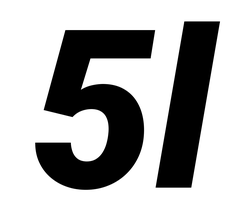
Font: Roboto-Italic_Black_Italic